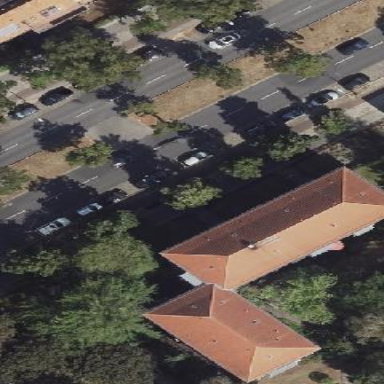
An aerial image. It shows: Hipped roof apartment building.